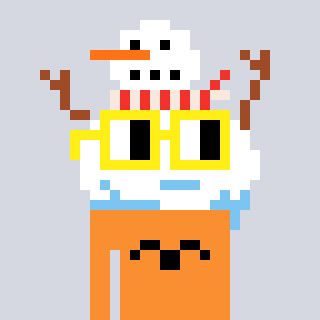
a pixel art character with square yellow glasses, a snowman-shaped head and a orange-colored body on a cool background